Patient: sex M, age 58
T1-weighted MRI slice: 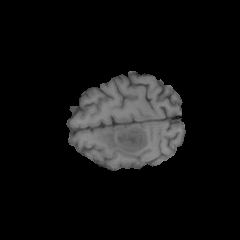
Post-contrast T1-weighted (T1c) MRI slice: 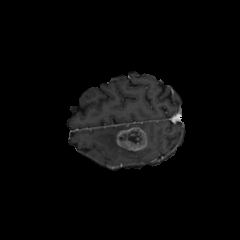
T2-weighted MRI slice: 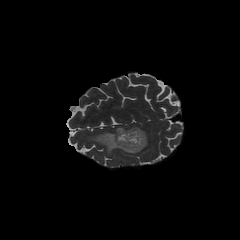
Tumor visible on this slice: yes
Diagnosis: Glioblastoma, IDH-wildtype
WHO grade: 4